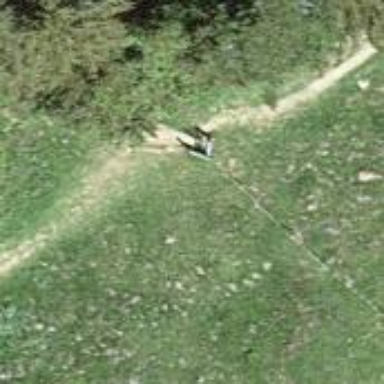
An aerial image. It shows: Path designated for hiking in the backcountry.